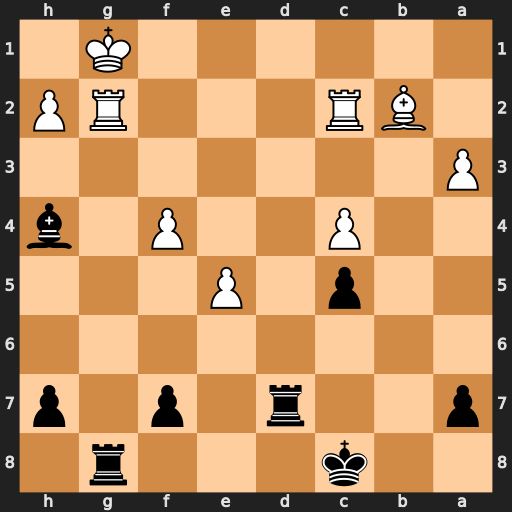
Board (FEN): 2k3r1/p2r1p1p/8/2p1P3/2P2P1b/P7/1BR3RP/6K1
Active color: b
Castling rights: -
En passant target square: -
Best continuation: Rd1#